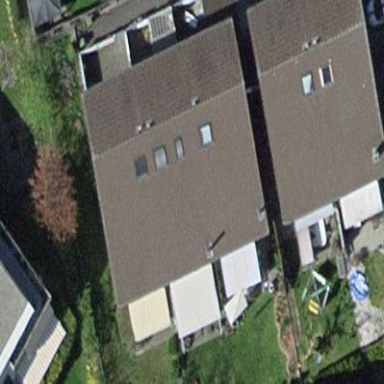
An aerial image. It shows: Terrace-style building with gabled roof.